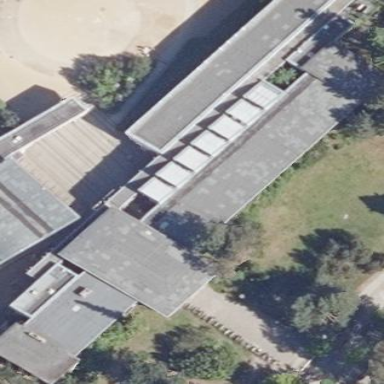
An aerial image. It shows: School building.